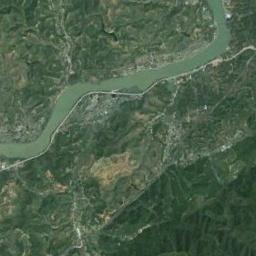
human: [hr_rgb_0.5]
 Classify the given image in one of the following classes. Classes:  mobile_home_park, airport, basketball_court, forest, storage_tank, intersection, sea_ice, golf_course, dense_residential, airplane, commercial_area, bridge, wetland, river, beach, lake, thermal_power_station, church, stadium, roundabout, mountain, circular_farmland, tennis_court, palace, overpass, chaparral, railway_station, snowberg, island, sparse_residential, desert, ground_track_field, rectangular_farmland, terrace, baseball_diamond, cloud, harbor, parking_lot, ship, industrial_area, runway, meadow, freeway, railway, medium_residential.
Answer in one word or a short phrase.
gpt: river